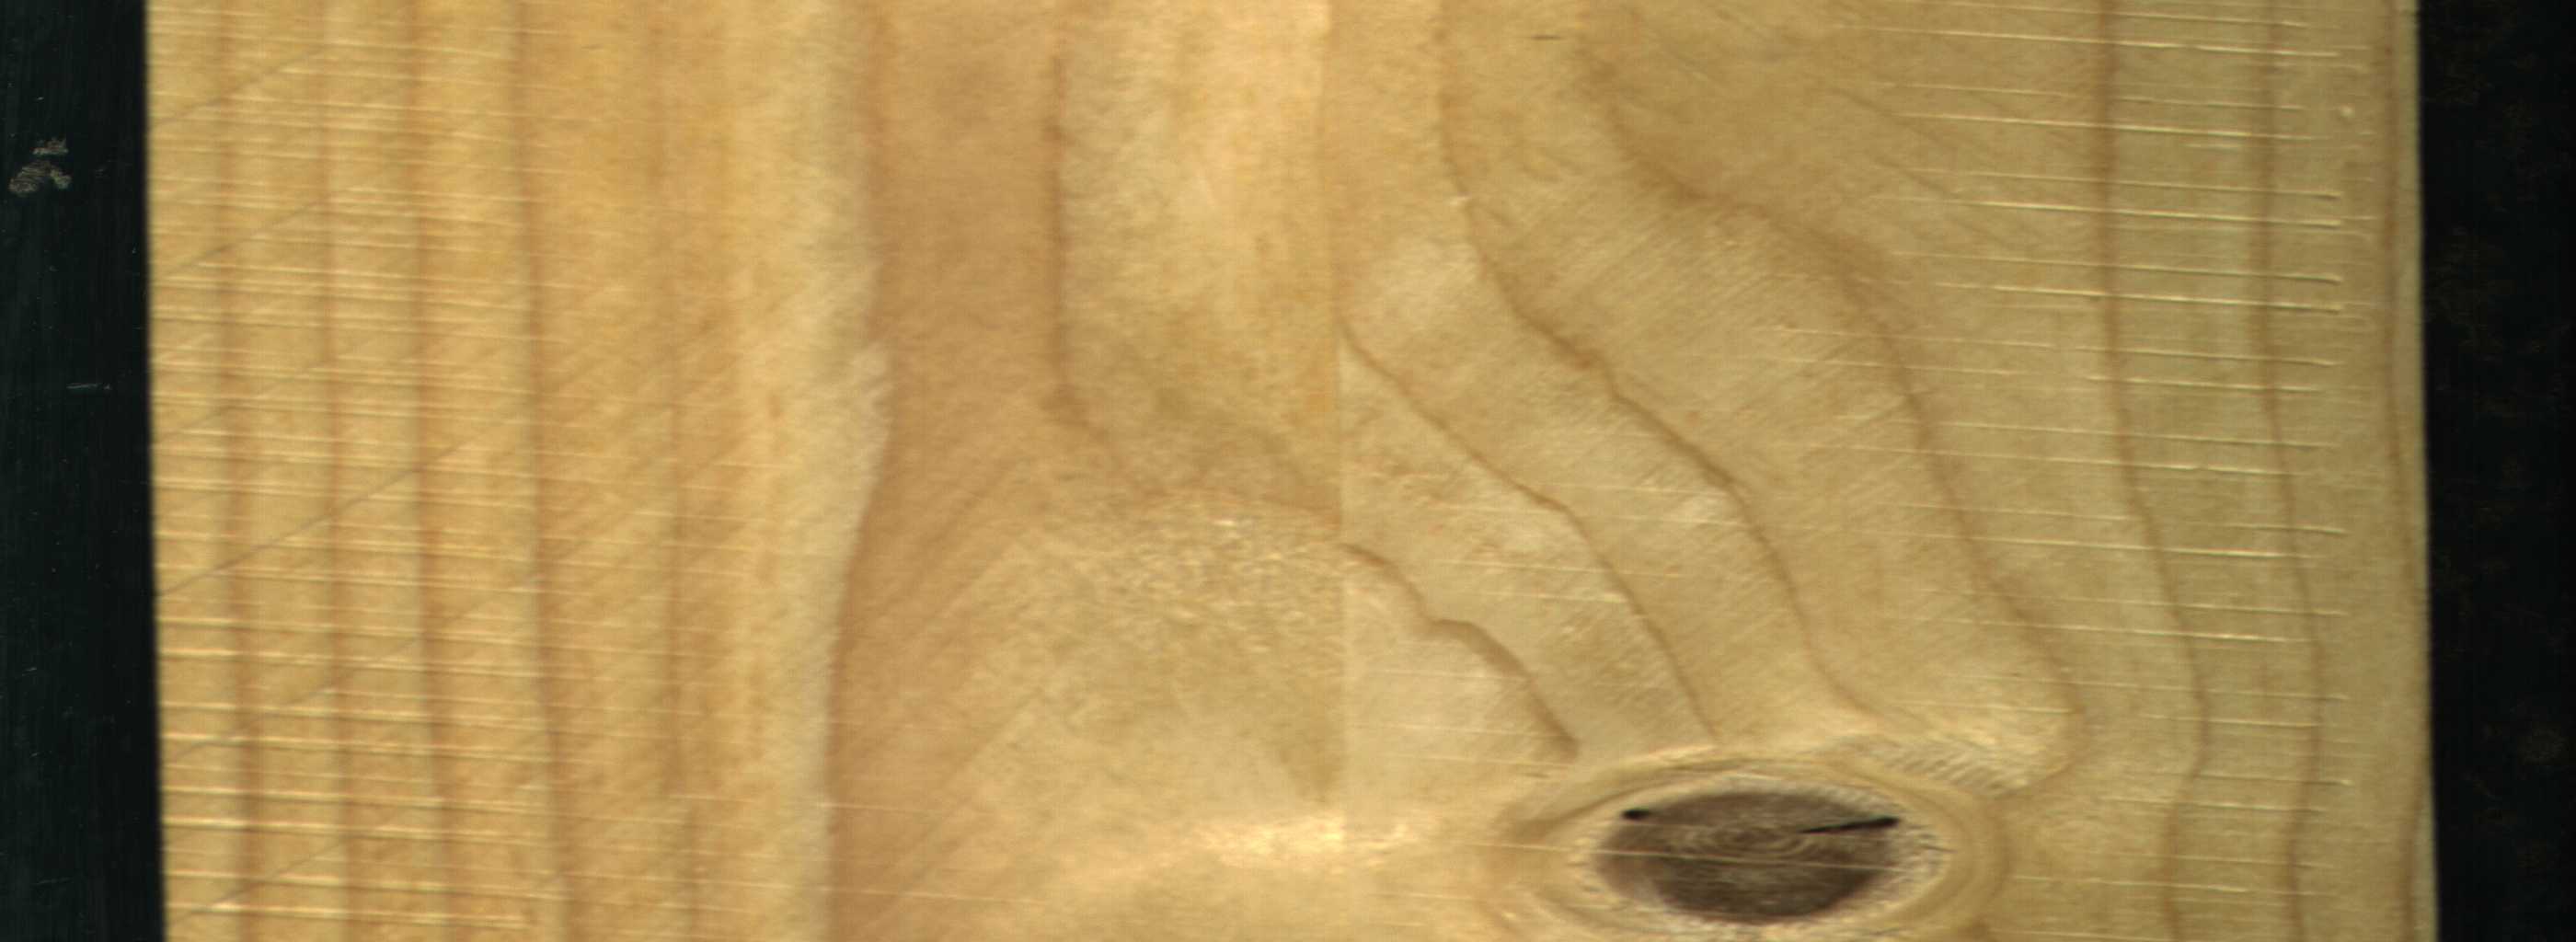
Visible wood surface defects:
Dead_Knot